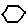
Label: hexagon